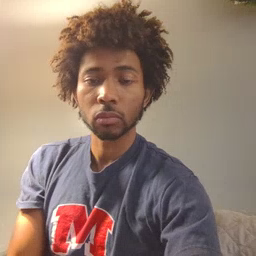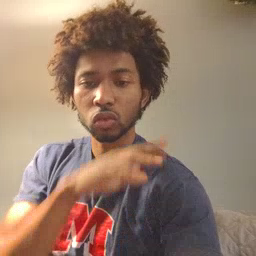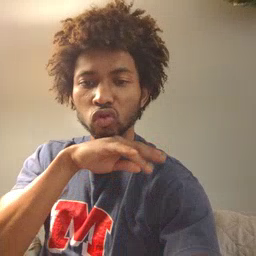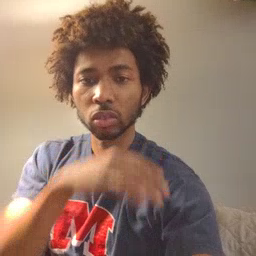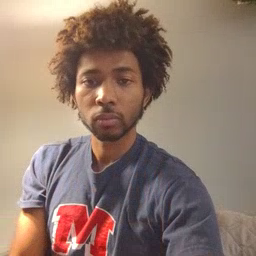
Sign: dirty